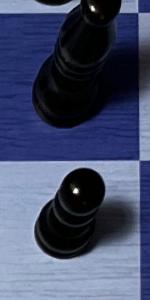
Label: Pawn_Black